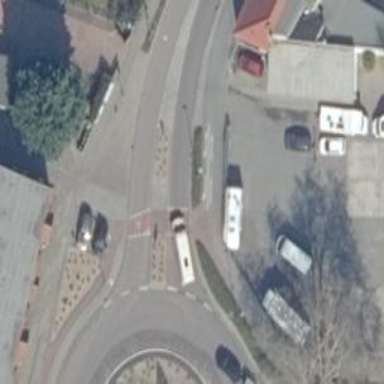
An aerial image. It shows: Uncontrolled road crossing with pedestrian island.